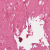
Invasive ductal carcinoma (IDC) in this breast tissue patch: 0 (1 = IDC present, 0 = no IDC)